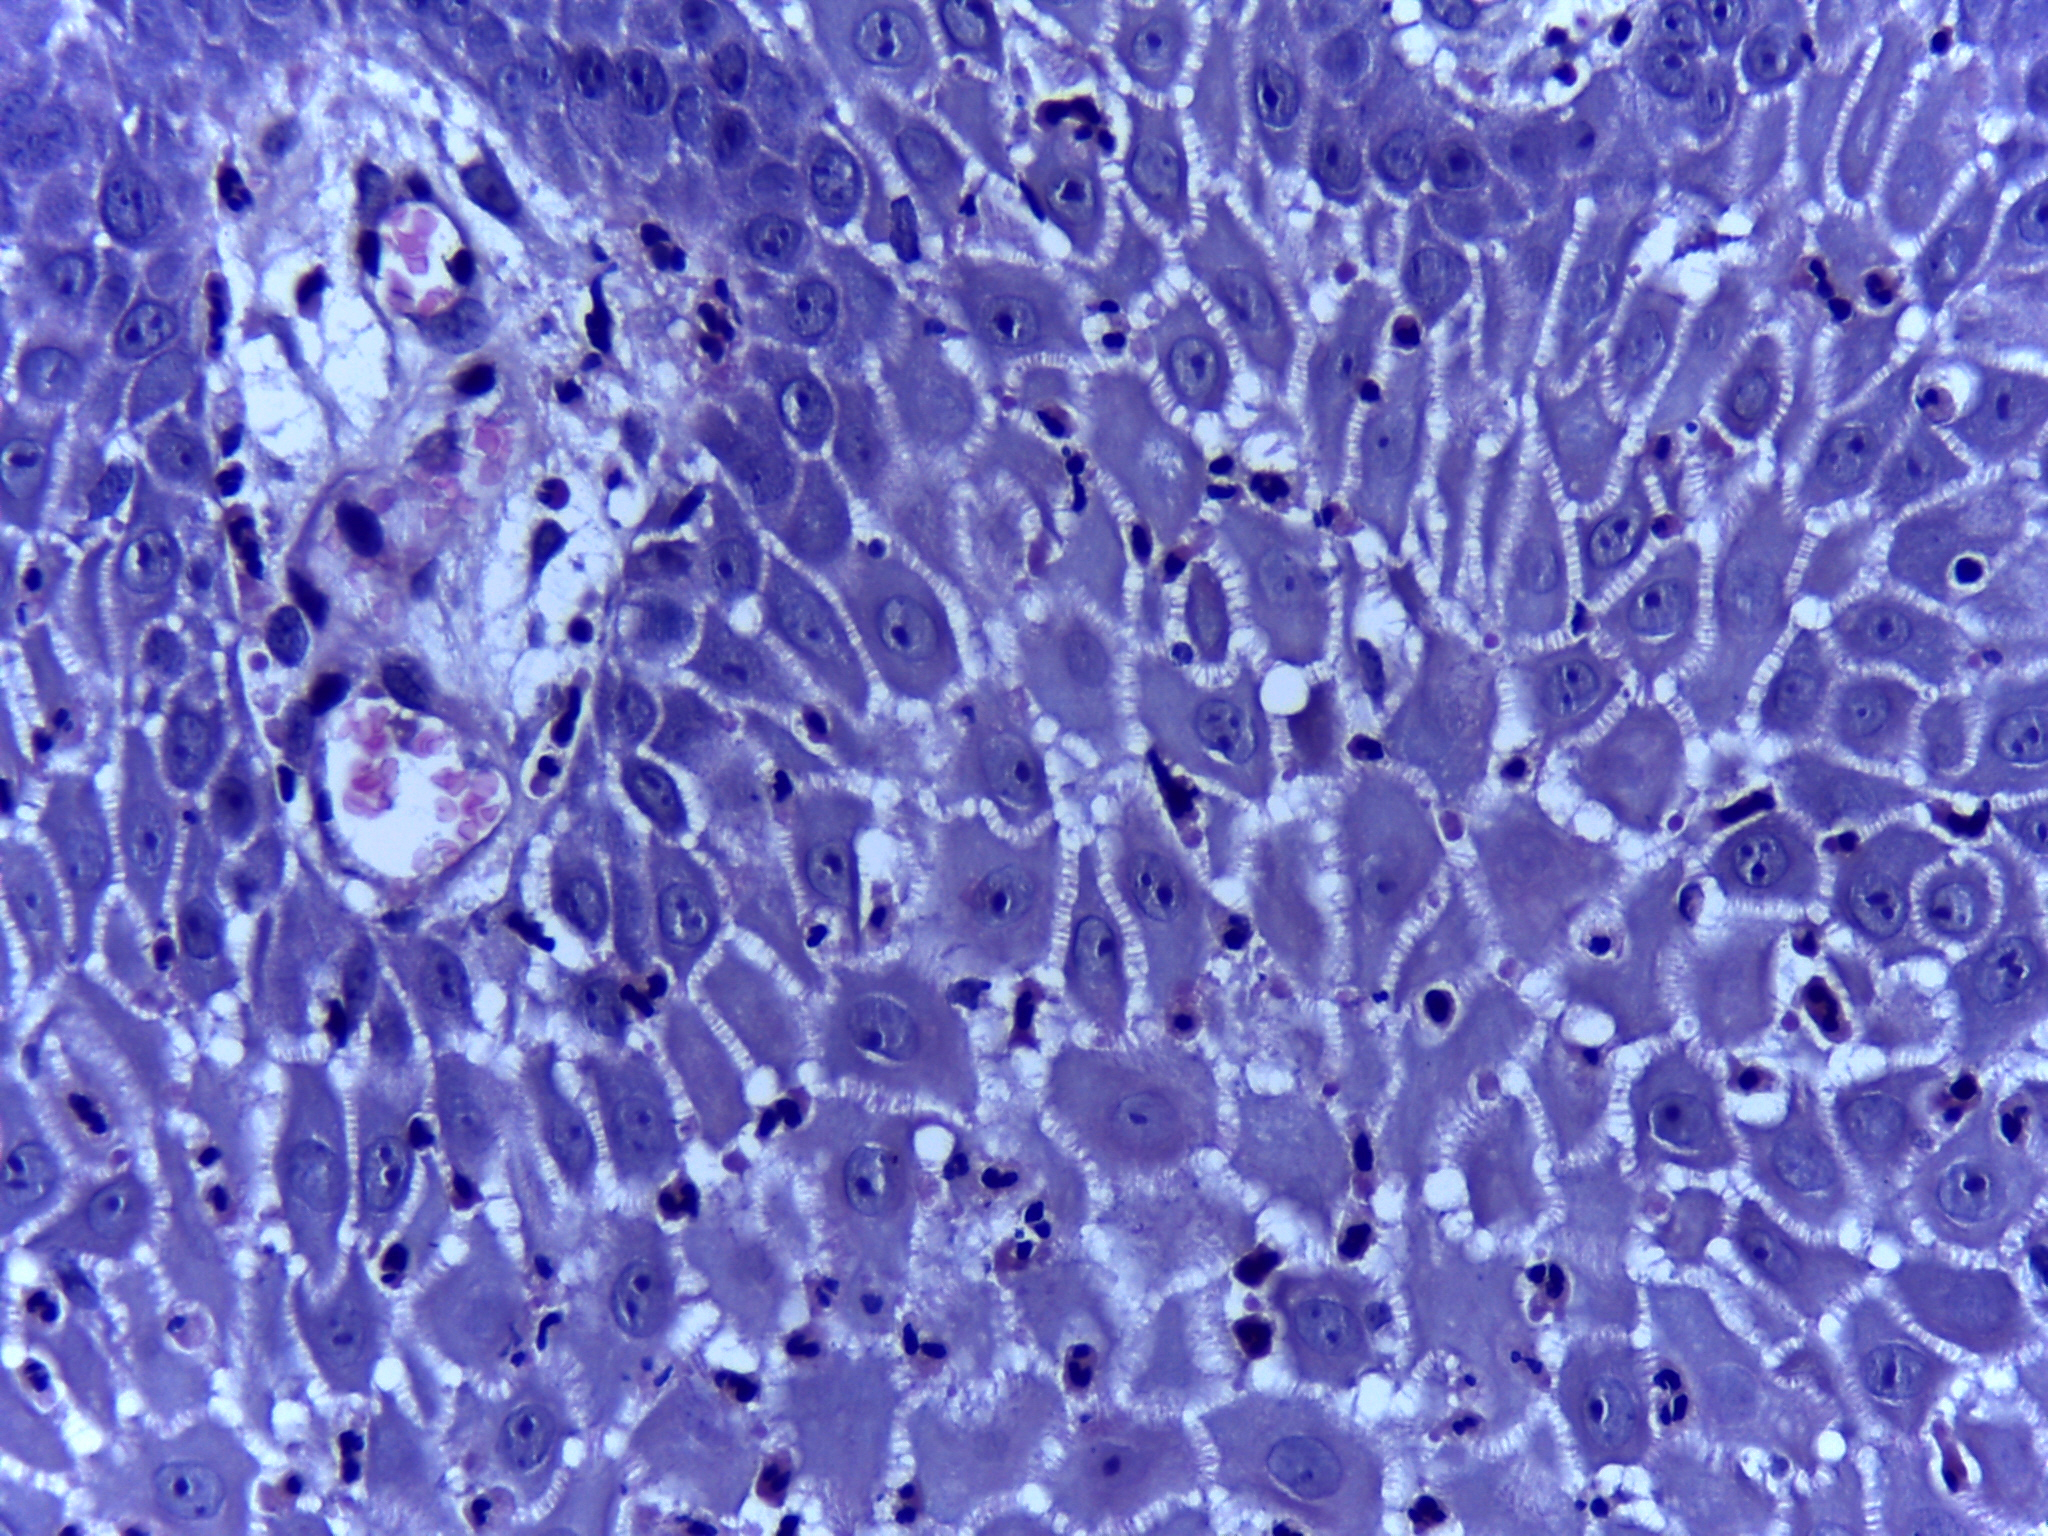
Diagnosis: OSCC